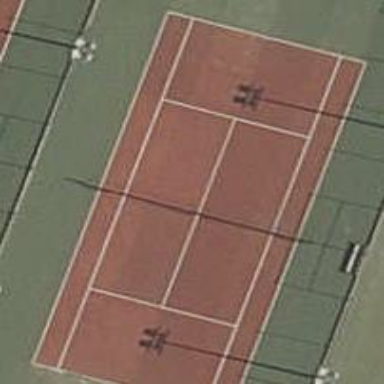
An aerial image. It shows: Tennis court on pitch designated for leisure land.